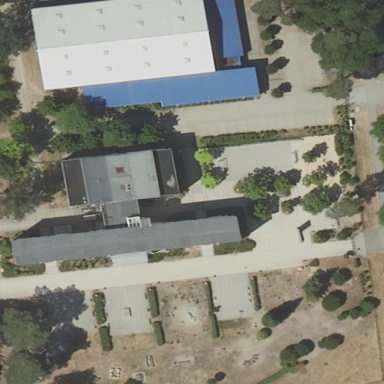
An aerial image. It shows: School building.